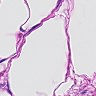
Metastatic tissue present: no